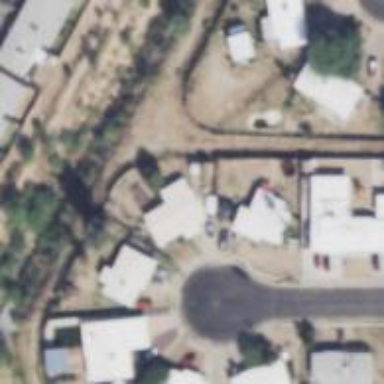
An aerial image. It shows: Alley classified as service road.